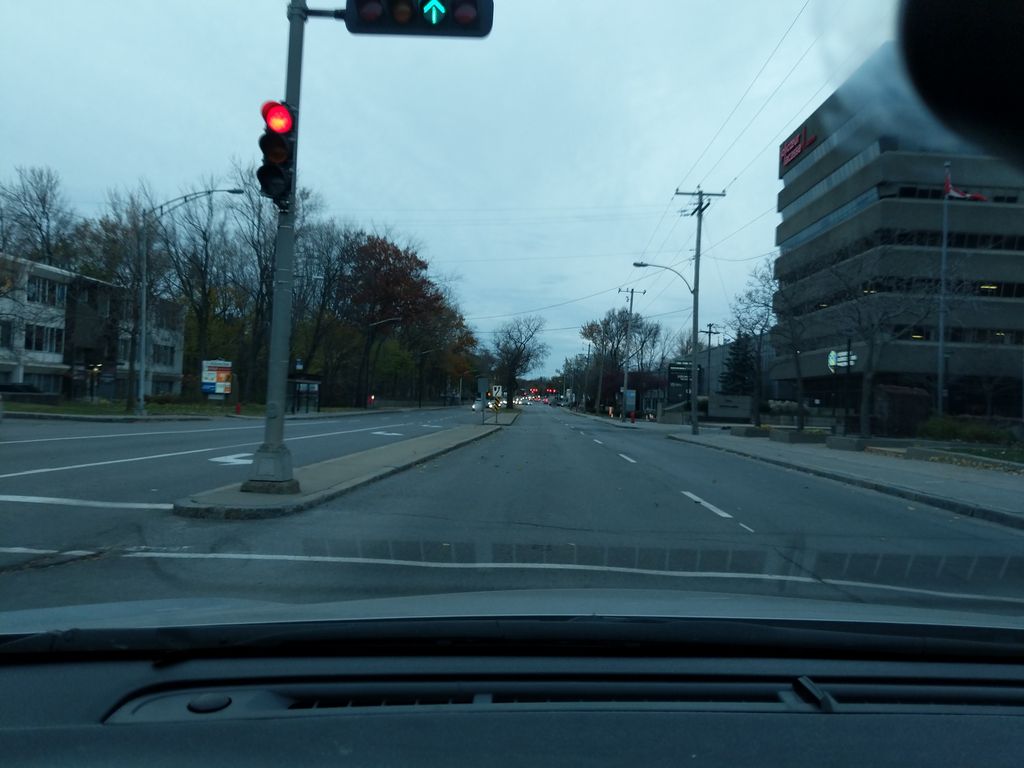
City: quebec_city